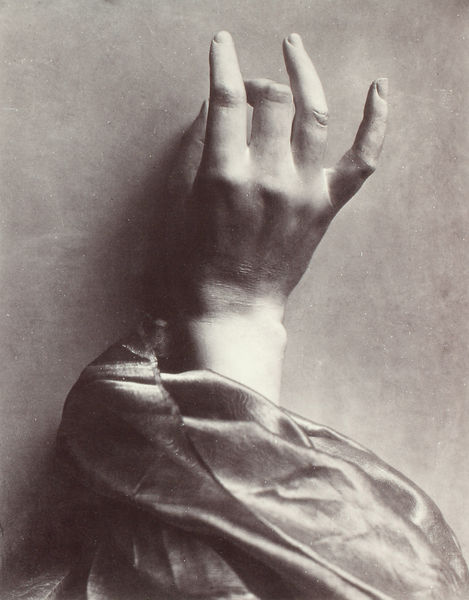
Titel: Drapierte Hand
Künstler: A. Bilordeaux
Schlagwörter: hand, haut, daumen, finger, geste, tuch, wand, falten, ärmel, seide, gelenke, studie, fläche, farbe, ausdruck, zeigefinger, detail, glanz, nagel, foto, fotografie, photographie, knochen, gestik, gespreizt, photo, fingernägel, angewinkelt, gelenk, ringfinger, abguss, von oben, handgelenk, meditation, mittelfinger